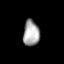
Tissue: prostate
Cell type: Myeloid cells
Senescence score: 0.3575
Nuclear area (px): 416
Mean DAPI intensity: 164.305